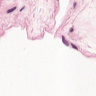
Metastatic tissue present: no